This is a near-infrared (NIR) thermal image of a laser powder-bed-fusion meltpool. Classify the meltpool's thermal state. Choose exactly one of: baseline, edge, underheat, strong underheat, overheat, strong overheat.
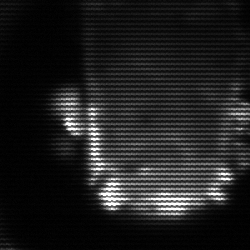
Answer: baseline